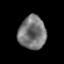
Tissue: prostate
Cell type: Epithelial cells
Senescence score: 0.3436
Nuclear area (px): 888
Mean DAPI intensity: 118.691